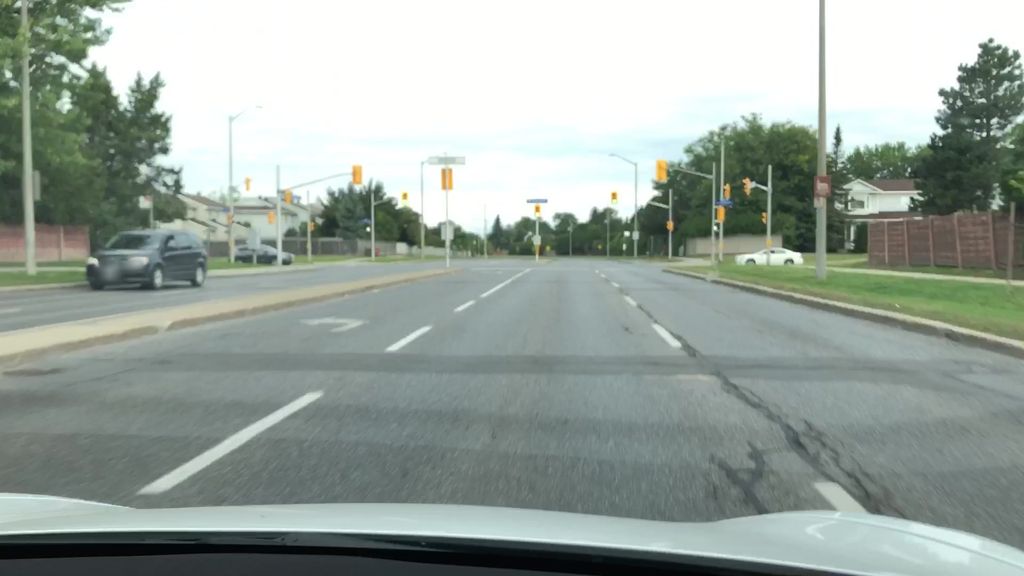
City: ottawa-gatineau